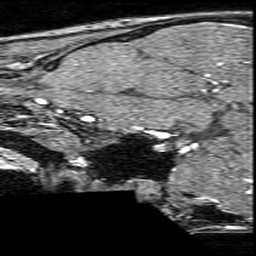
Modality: angio
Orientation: sagittal
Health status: ill
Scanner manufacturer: philips
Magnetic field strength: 3 T
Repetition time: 0.01824 s
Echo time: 0.003361 s